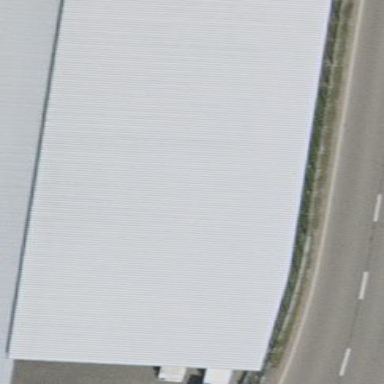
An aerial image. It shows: Close-up view of roof part of building.